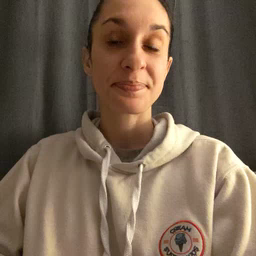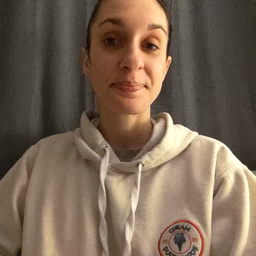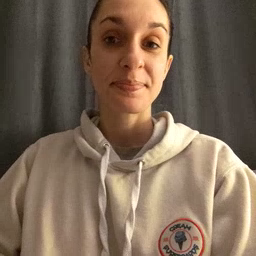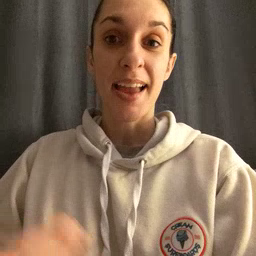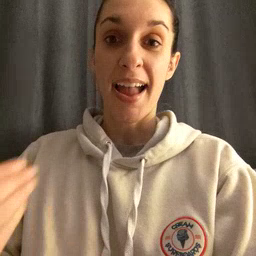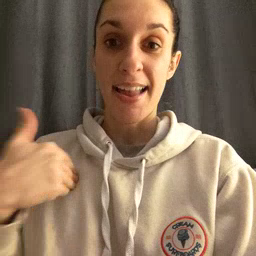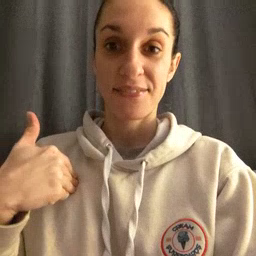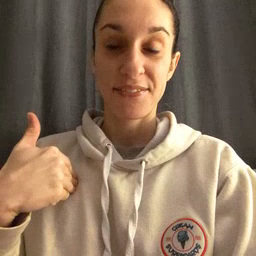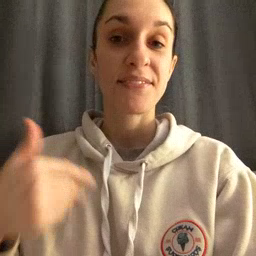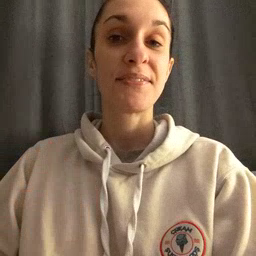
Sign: have